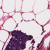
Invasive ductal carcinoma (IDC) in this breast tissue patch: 0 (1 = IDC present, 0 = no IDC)